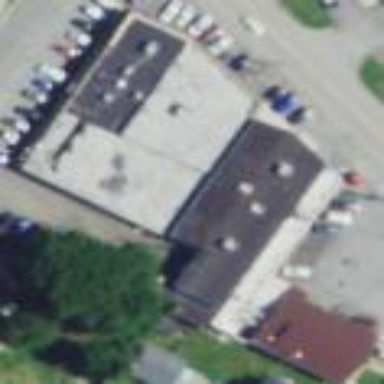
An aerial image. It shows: Commercial building.